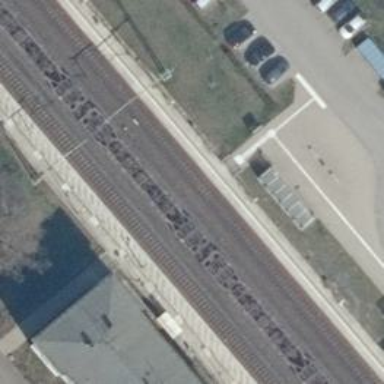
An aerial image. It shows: Platform edge at railway station.